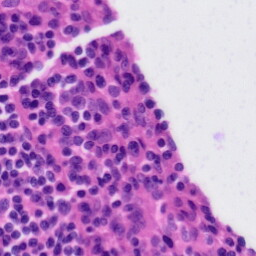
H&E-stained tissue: Tonsil